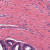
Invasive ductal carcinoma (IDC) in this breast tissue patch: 0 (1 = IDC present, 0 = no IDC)